Question: I use library from <URL> to build server push notification for some devices.
I have configured API key from Google Cloud Message to SenderId.
'''
var message2 = new gcm.Message();
**// ... or some given values
var message2 = new gcm.Message({
collapseKey: 'demo',
delayWhileIdle: true,
timeToLive: 3,
data: {
key1: 'message1',
key2: 'message2'
}
});
// Change the message data
// ... as key-value
message2.addData('key1','message1');
message2.addData('key2','message2');
// ... or as a data object (overwrites previous data object)
message2.addData({
key1: 'message1',
key2: 'message2'
});
// Change the message variables
message2.collapseKey = 'demo';
message2.delayWhileIdle = true;
message2.timeToLive = 3;
message2.dryRun = true;
// Set up the sender with you API key
var sender = new gcm.Sender('AIzaSyBzb1PsEBEiAjagslkEANqyxxxxxxxxx');
// Add the registration IDs of the devices you want to send to
var registrationIds = [];
registrationIds.push('APA91bHAbFJYpHsSN-uz1Hkh8XjBw4xU87VIz5hZYOtobVv6I2pUZM67pWUGbb5zcP2HxXrooYiIOhzhIV7TuRDbVOlRDak-.xxxxxxxxxx');
sender.send(message2, registrationIds, 4, function(err, result) {
console.log(result);
});**
'''
Then, I ran and recevied message as picture!

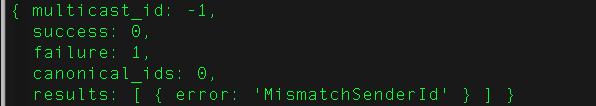
Answer: <URL> does not have access to send notifications to the registration ID:
> A registration ID is tied to a certain group of senders. When a client app registers for GCM, it must specify which senders are allowed to send messages. You should use one of those sender IDs when sending messages to the client app. If you switch to a different sender, the existing registration IDs won't work.
You should make sure that your registration ID allows notification from the sender.